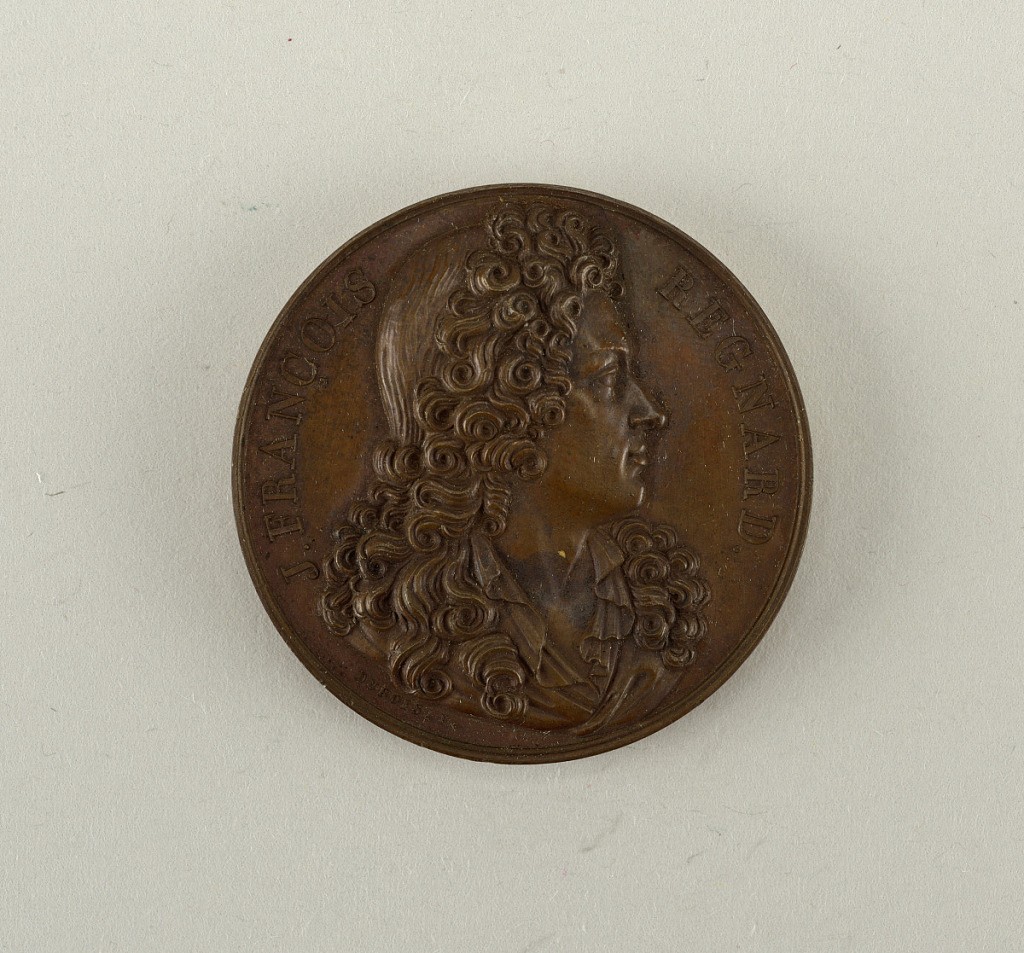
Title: Galerie métallique des grands hommes français (Great Men of France)
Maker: Jean Joseph Dubois, French, 1798 - 1841
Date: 1818
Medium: Cast bronze
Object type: Medal
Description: Bust of Jean-François Regnard (1655 -1709).